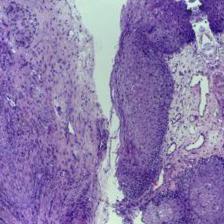
Diagnosis: Normal